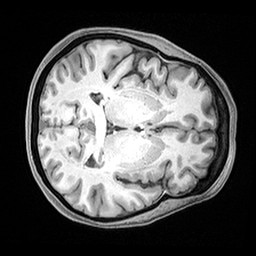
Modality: T1w
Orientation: axial
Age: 63
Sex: female
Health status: healthy
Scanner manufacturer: siemens
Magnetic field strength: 3 T
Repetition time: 2.4 s
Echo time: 0.00217 s